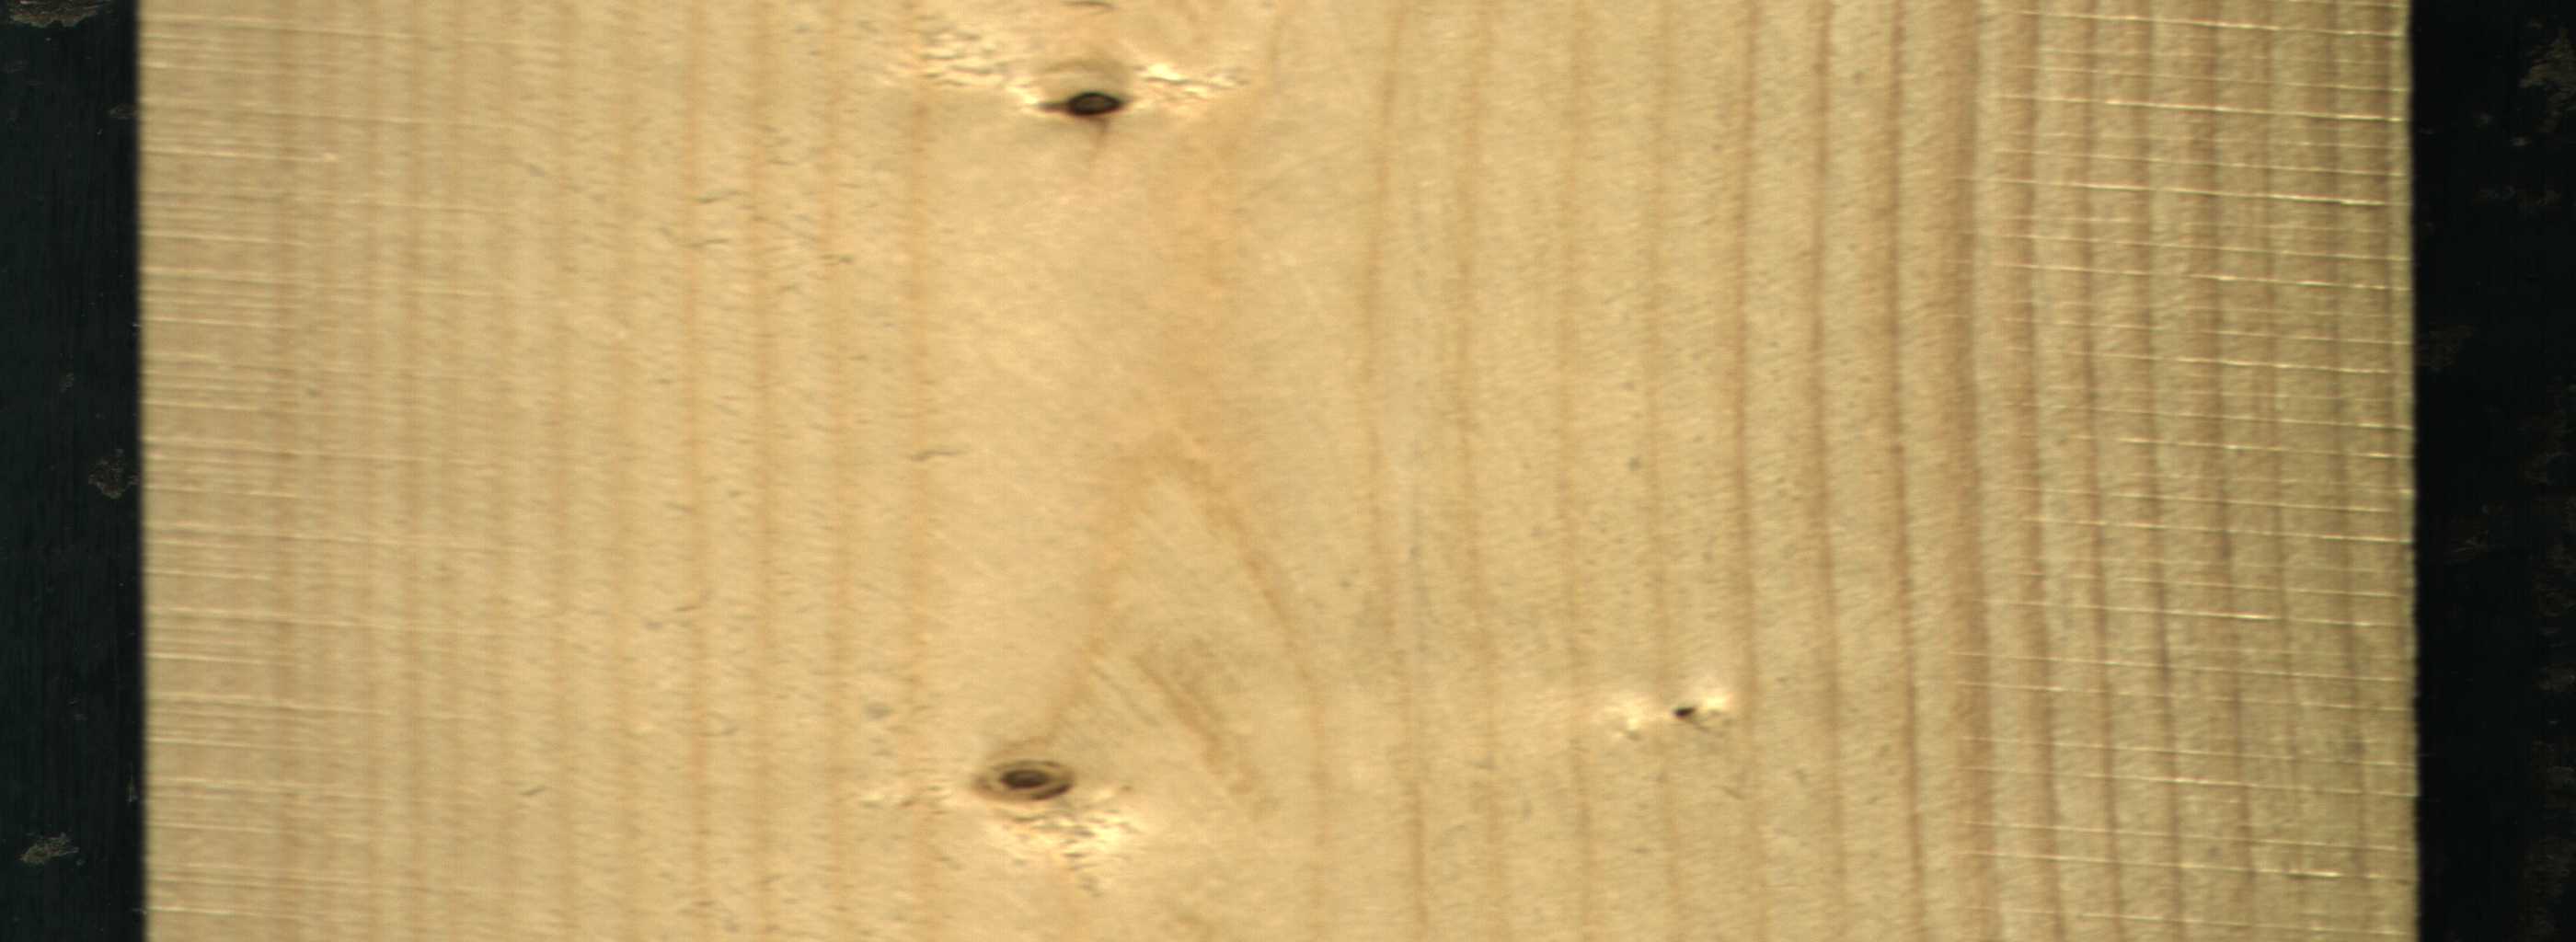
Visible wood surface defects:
Dead_Knot
Live_Knot